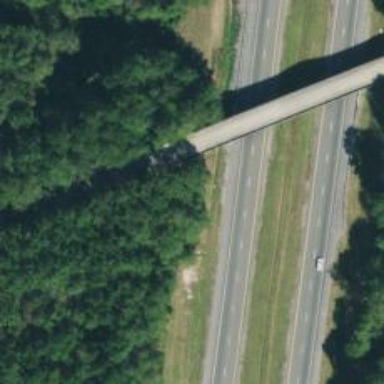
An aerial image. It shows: Residential road passing over viaduct bridge.